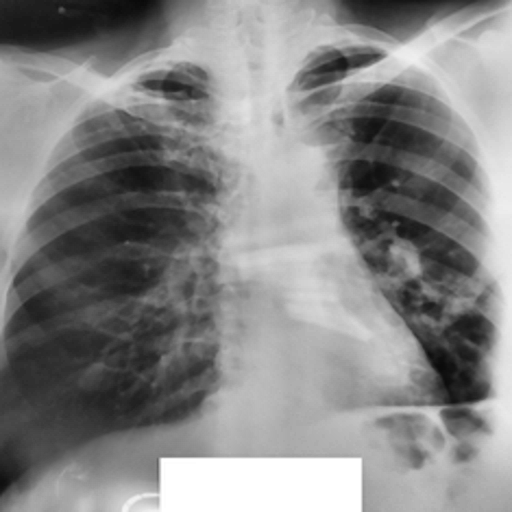
Finding: TUBERCULOSIS